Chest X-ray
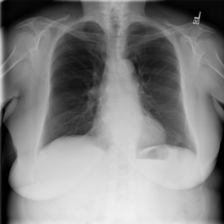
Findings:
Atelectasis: negative
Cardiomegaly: negative
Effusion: negative
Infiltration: negative
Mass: negative
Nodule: negative
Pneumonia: negative
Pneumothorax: negative
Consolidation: negative
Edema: negative
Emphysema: negative
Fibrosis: negative
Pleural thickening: negative
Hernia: negative